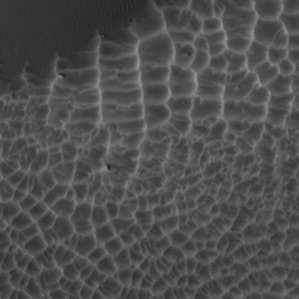
Label: non_frost